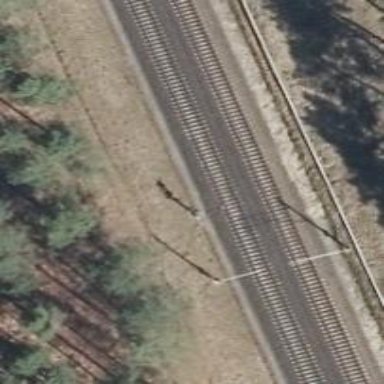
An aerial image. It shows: Railway signal.